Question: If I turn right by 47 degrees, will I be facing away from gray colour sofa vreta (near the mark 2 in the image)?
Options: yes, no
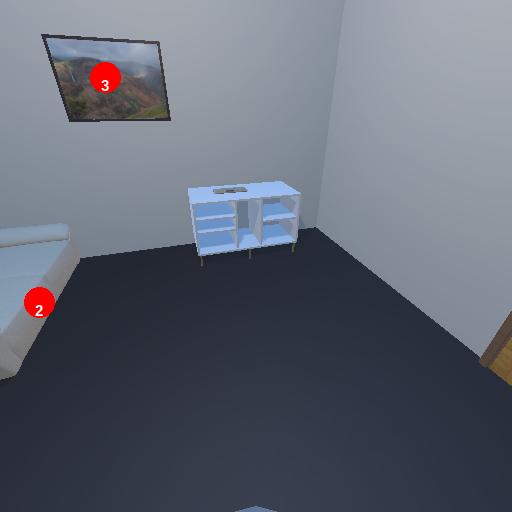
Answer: yes